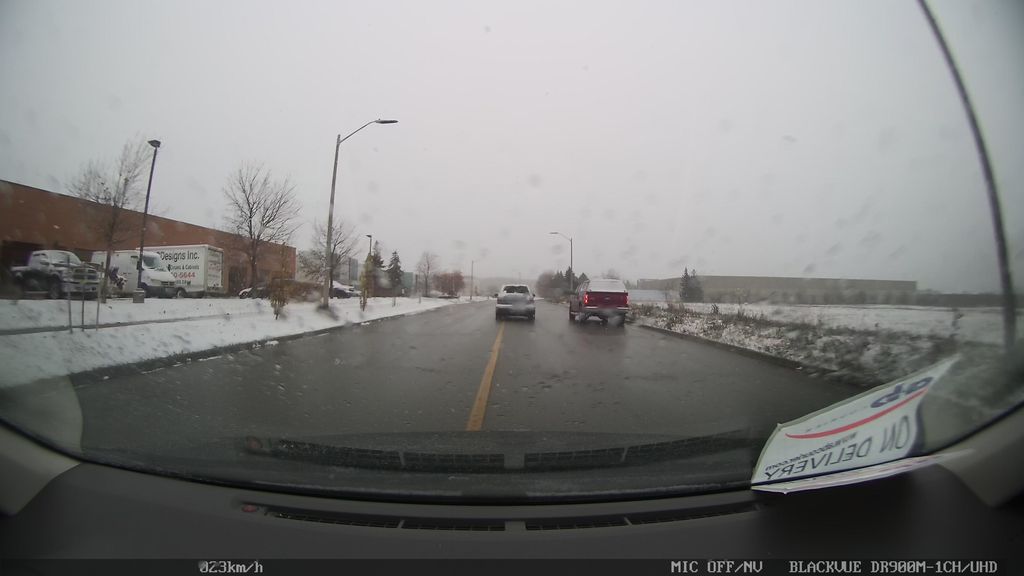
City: toronto